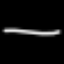
Label: line